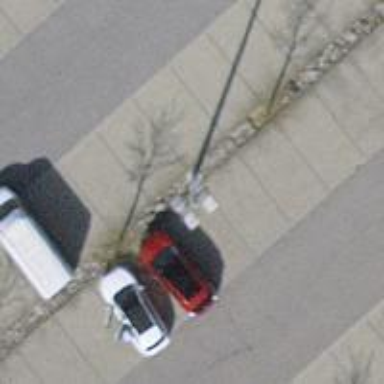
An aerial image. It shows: High mast lamp post.